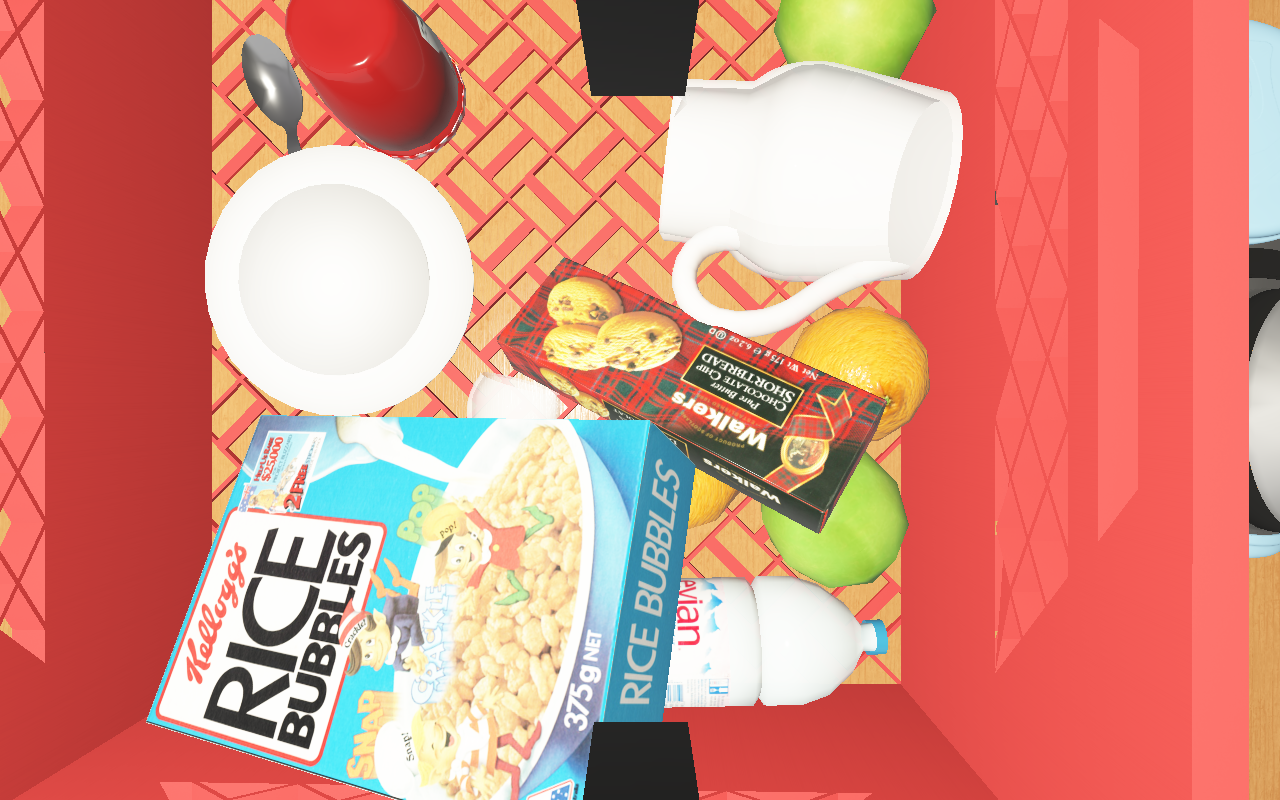
Objects in the scene:
carafe
water bottle
apple
apple
orange
orange
glass
jam jar
cereal box
biscuit box